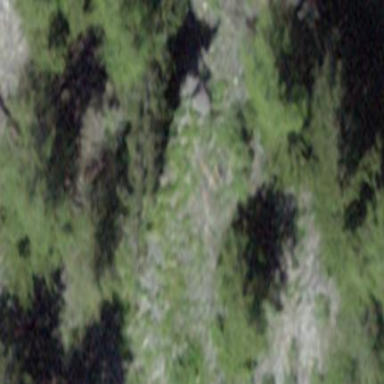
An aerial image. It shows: Forest area.